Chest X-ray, PA view. Patient: 45 years old, sex M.
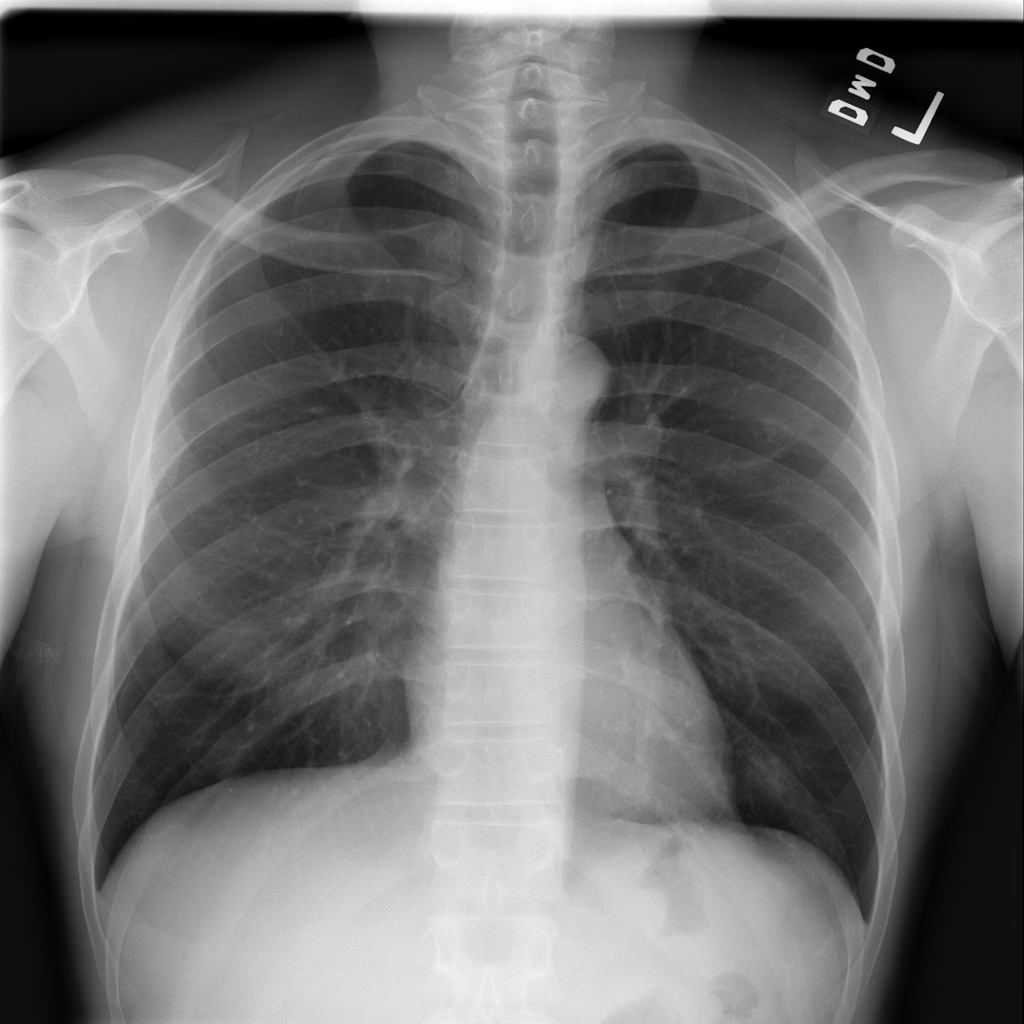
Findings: No Finding